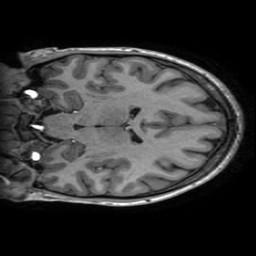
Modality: T1w
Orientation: coronal
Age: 30
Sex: female
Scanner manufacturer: ge
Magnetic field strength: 3 T
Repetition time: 0.00724 s
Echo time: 0.0027 s